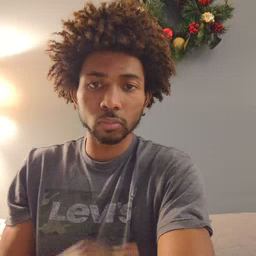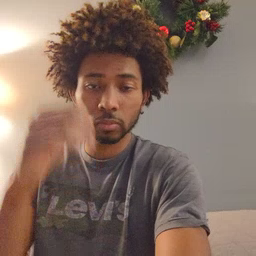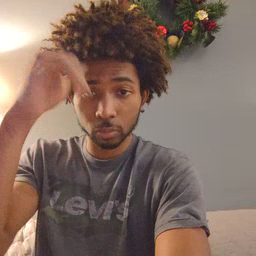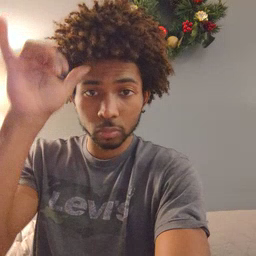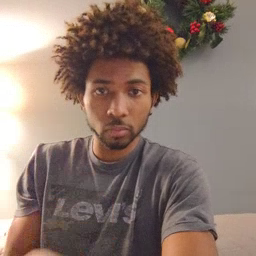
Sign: cow